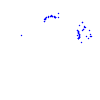
Particle: proton